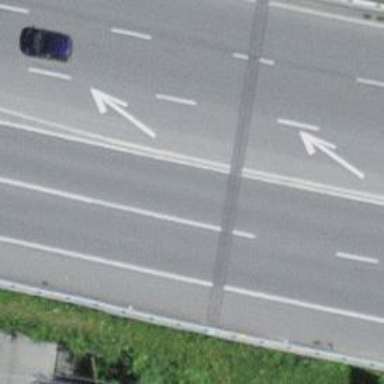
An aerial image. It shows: Secondary road with bridge.